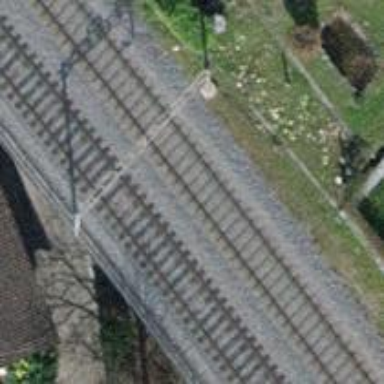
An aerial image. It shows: Railway bridge with electrified tracks and single contact line.